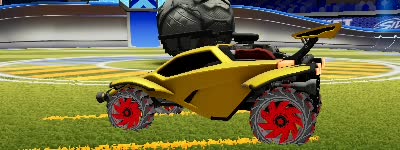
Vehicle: octane